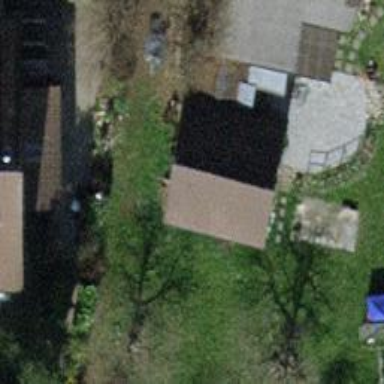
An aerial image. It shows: Hut.